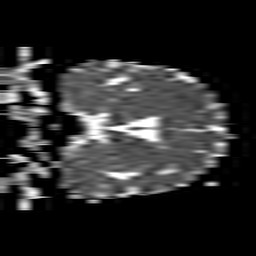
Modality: ADC
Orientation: coronal
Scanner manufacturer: philips
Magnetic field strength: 1.5 T
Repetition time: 3.393 s
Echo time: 0.06922 s